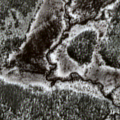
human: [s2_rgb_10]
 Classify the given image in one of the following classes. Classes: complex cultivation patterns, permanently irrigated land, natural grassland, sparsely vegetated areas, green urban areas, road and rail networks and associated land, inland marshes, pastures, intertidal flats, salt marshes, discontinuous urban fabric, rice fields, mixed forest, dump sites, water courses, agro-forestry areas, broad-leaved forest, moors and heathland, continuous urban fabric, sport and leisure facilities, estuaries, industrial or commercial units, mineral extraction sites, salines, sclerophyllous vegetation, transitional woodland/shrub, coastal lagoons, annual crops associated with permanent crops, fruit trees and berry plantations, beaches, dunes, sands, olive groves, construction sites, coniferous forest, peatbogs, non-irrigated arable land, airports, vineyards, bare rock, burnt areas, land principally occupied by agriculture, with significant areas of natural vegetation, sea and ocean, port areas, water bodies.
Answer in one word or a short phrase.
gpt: coniferous forest, peatbogs